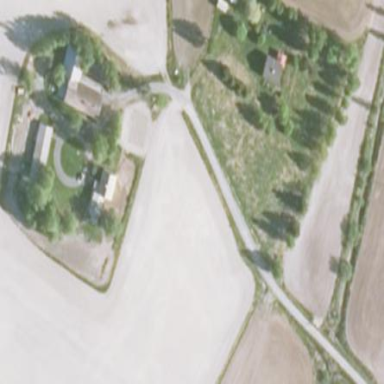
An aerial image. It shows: Farmyard area.